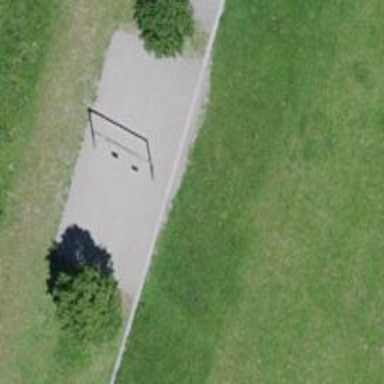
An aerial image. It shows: Playground with swings.